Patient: sex F, age 36
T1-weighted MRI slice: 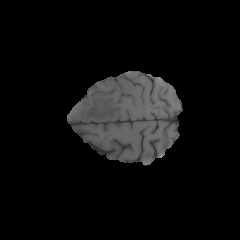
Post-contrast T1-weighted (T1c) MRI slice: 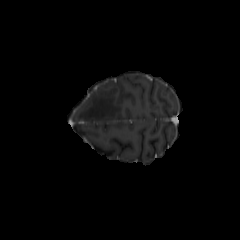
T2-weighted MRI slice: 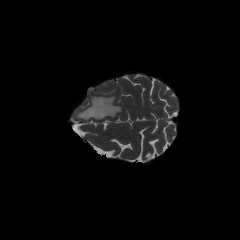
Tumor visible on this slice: yes
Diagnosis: Glioblastoma, IDH-wildtype
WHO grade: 4